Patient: sex M, age 61
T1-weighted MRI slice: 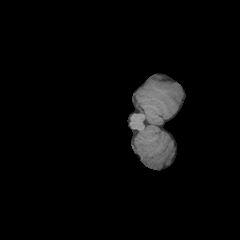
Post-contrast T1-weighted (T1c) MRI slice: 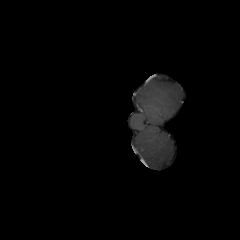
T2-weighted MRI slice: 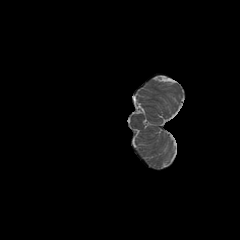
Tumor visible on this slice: no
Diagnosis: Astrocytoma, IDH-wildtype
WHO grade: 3